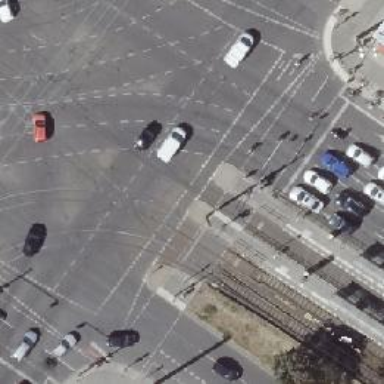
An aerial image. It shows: Footway located on traffic island.